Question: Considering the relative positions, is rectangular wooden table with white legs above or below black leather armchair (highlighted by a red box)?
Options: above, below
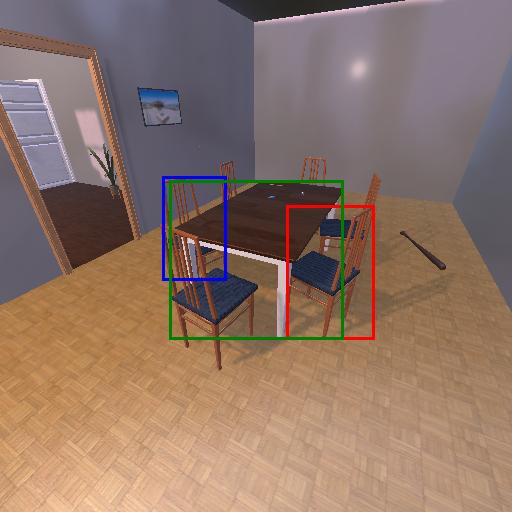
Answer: above